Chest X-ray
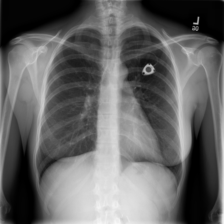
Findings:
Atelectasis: negative
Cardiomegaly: negative
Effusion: negative
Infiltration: negative
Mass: negative
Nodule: negative
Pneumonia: negative
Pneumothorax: negative
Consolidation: negative
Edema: negative
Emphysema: negative
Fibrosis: negative
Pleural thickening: negative
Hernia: negative